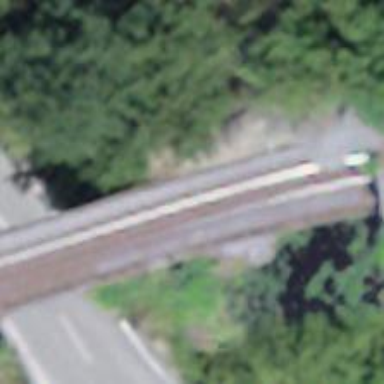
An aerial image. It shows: Narrow-gauge railway with single track. The railway is electrified with contact line.